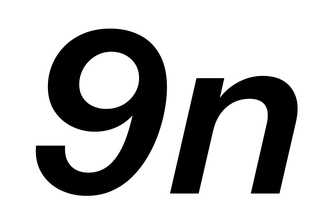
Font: InstrumentSans-Italic_SemiBold_Italic